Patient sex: F
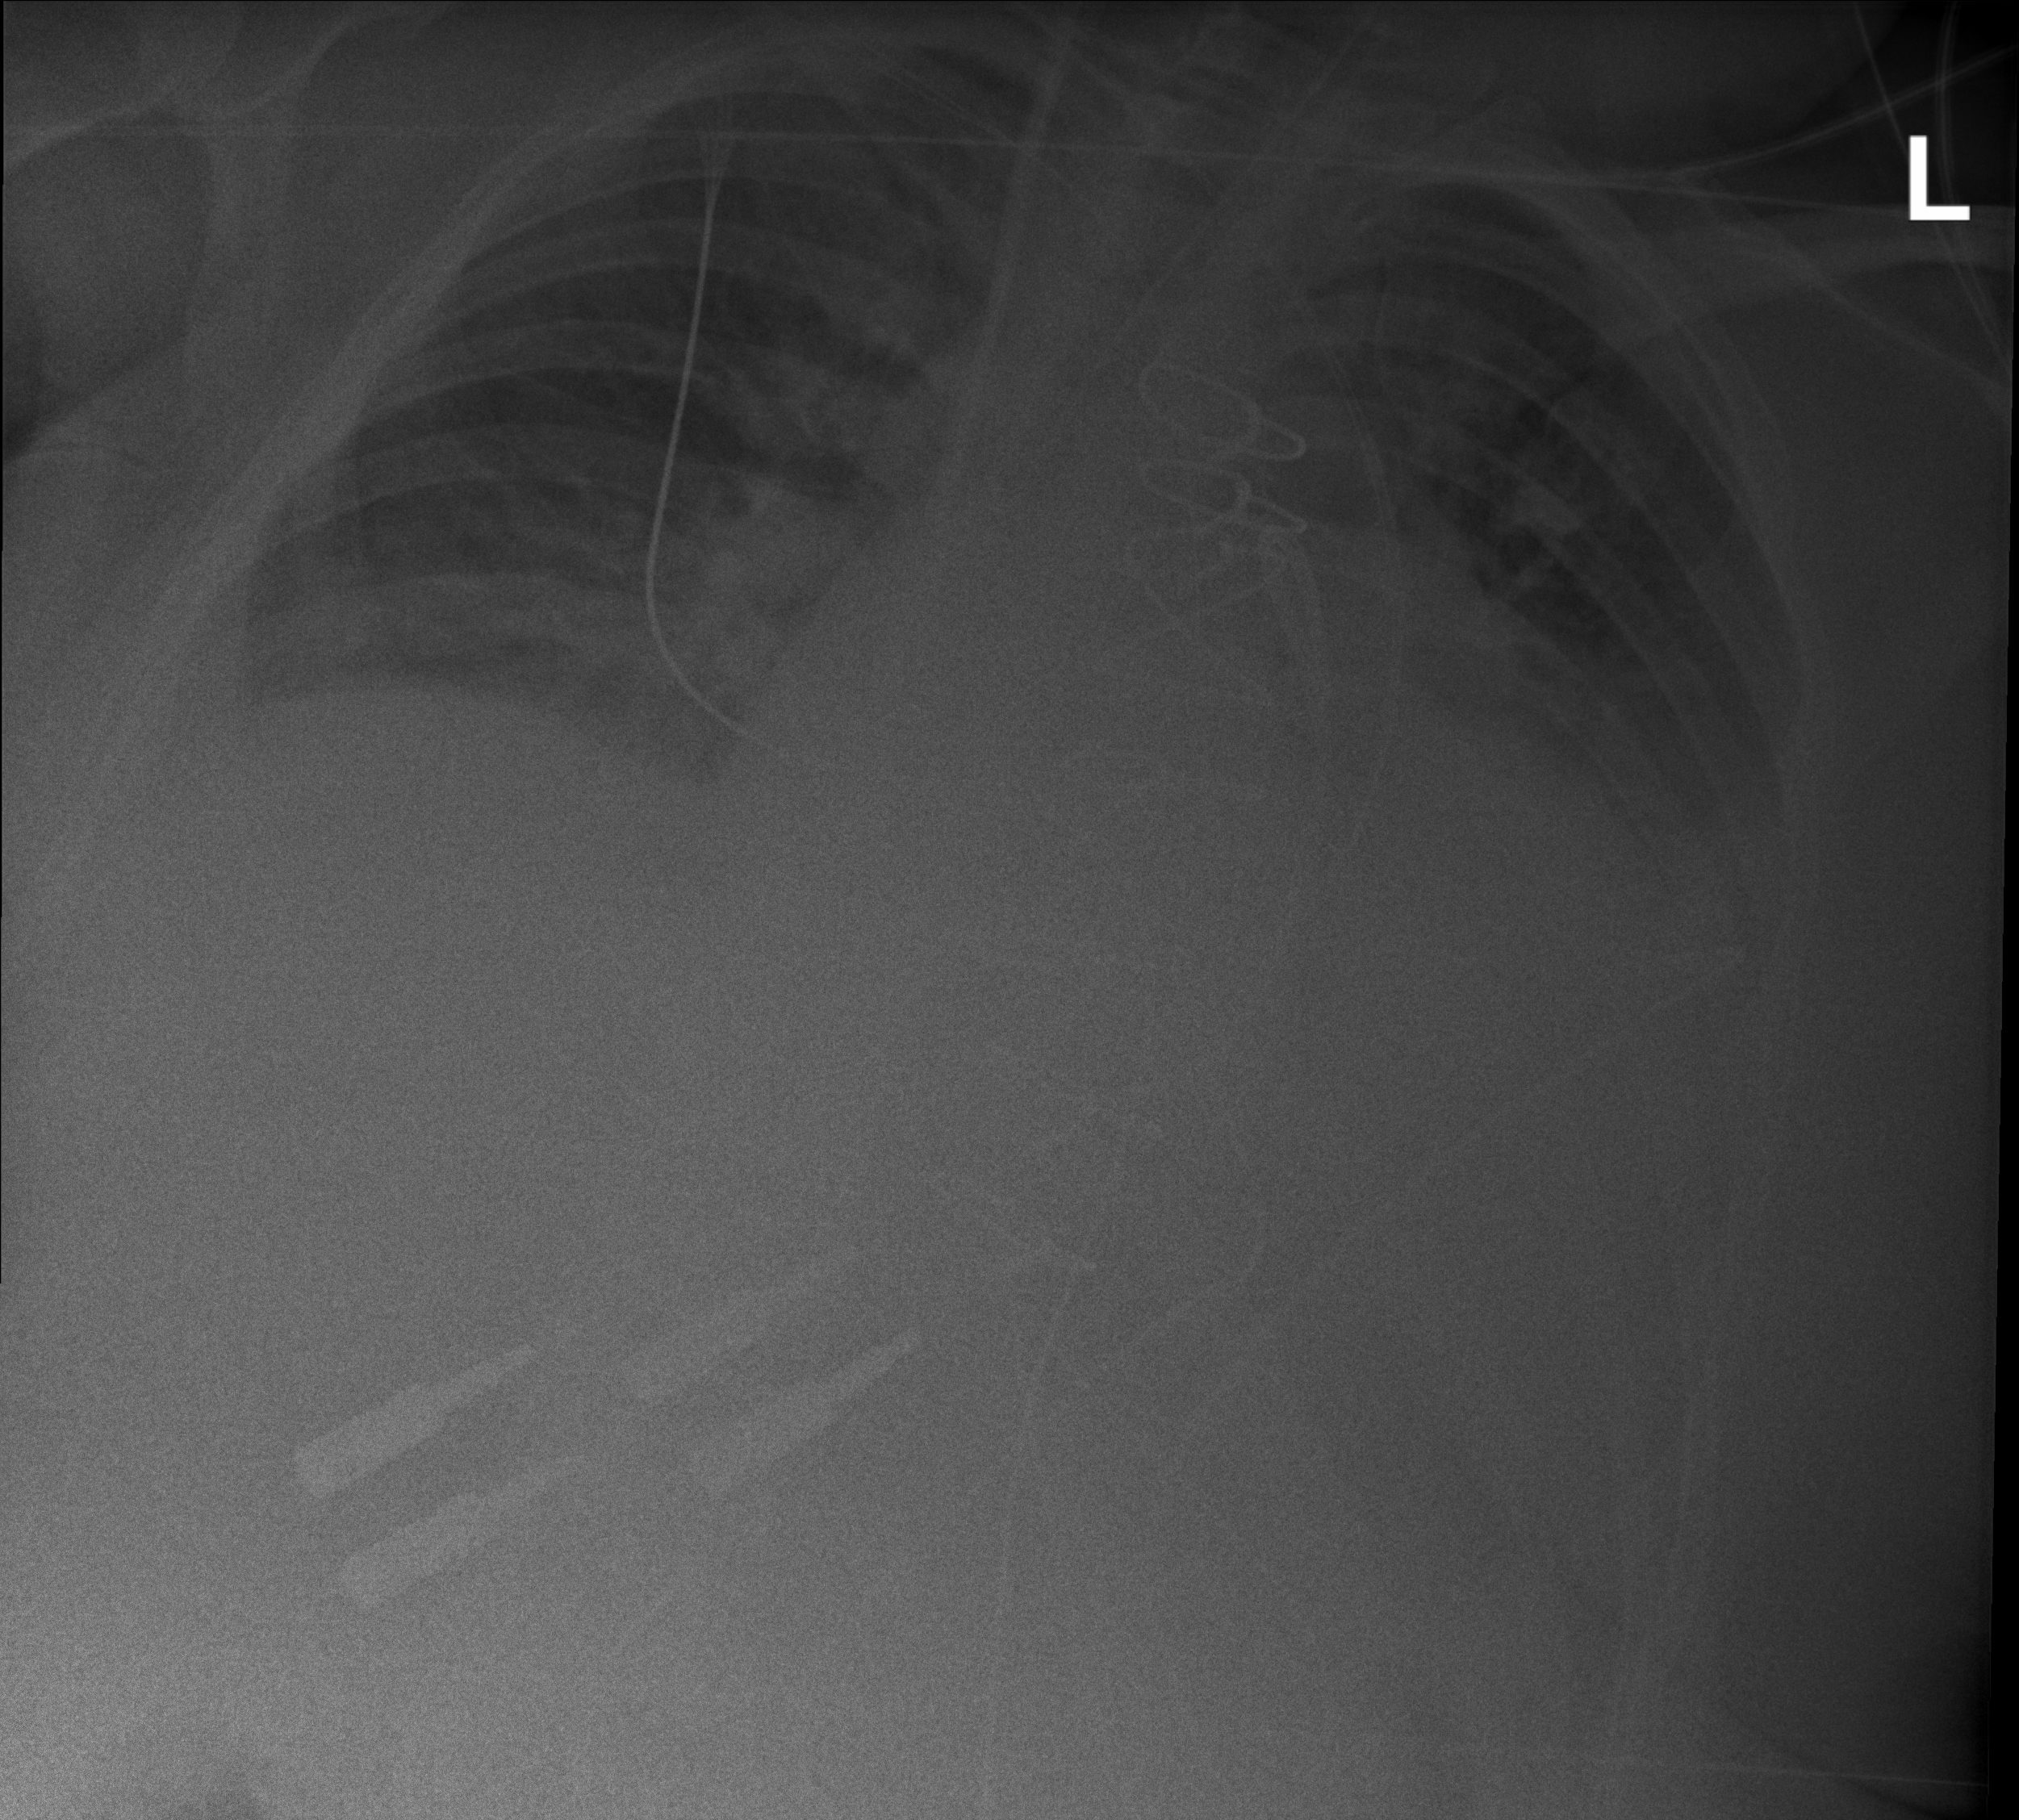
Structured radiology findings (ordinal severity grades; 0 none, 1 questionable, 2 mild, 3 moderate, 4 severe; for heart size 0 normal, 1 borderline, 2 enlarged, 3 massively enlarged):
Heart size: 2
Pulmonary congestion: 2
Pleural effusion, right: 0
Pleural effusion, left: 3
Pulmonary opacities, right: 2
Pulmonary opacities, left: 2
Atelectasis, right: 2
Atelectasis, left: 2